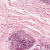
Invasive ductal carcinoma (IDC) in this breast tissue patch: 0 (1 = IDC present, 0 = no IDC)